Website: ulta-beauty
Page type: store-pickup
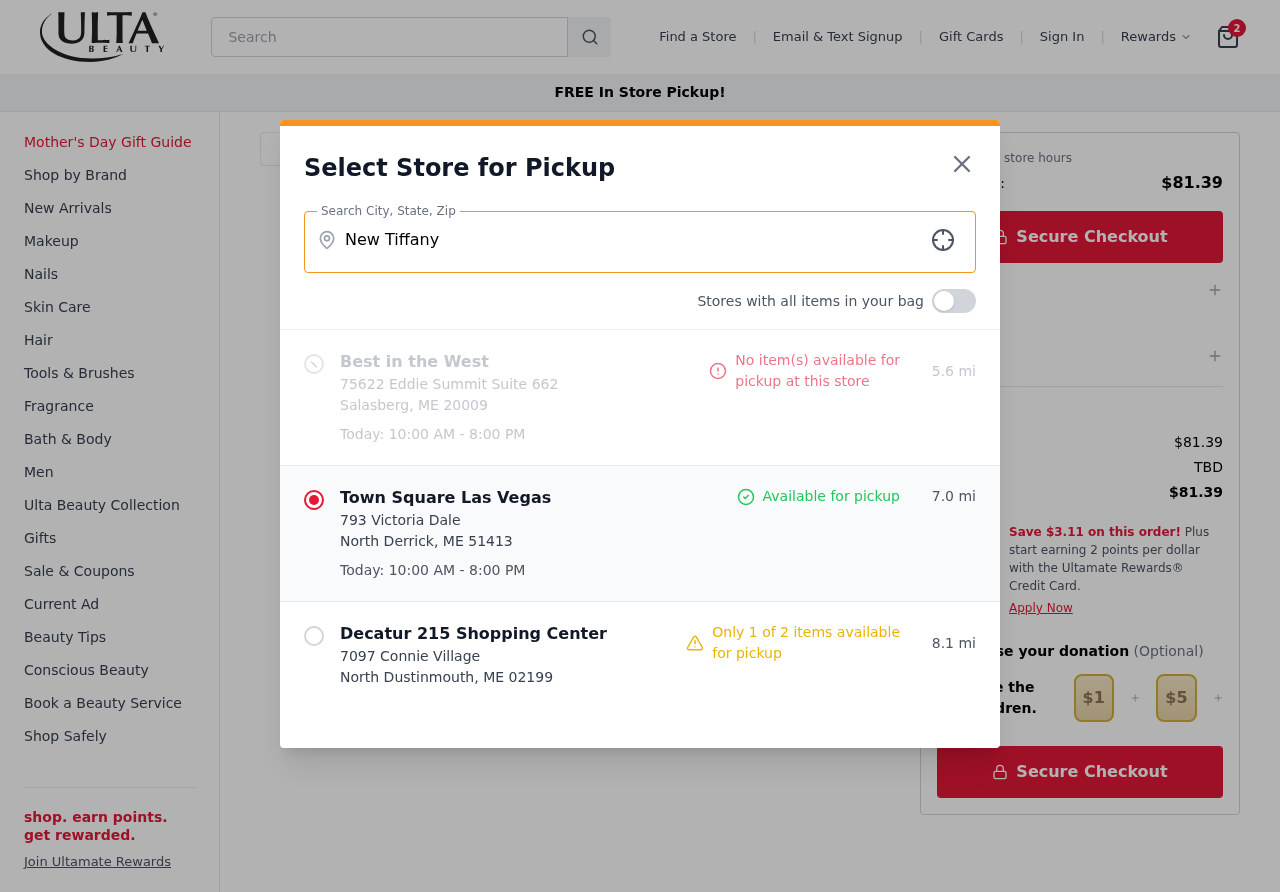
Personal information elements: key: PII_CITY
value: New Tiffanyview
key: PII_LOCATION1_CITY_STATE_ZIP
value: Salasberg, ME 20009
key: PII_LOCATION1_NAME
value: Best in the West
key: PII_LOCATION1_STREET
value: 75622 Eddie Summit Suite 662
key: PII_LOCATION2_CITY_STATE_ZIP
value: North Derrick, ME 51413
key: PII_LOCATION2_NAME
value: Town Square Las Vegas
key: PII_LOCATION2_STREET
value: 793 Victoria Dale
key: PII_LOCATION3_CITY_STATE_ZIP
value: North Dustinmouth, ME 02199
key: PII_LOCATION3_NAME
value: Decatur 215 Shopping Center
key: PII_LOCATION3_STREET
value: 7097 Connie Village
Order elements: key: ORDER_NUM_ITEMS
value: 2
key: ORDER_TOTAL
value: $81.39
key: ORDER_SUBTOTAL
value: $81.39
Search elements: key: HEADER_SEARCH
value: Search
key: SEARCH_STORE_LOCATION
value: New Tiffanyview